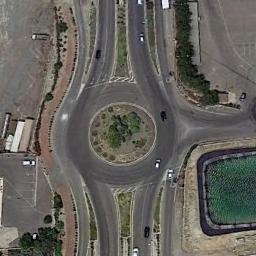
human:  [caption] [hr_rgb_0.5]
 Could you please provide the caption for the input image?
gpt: There are several moving vehicles on the road at the roundabout, And there are some buildings and some trees around the roundabout .

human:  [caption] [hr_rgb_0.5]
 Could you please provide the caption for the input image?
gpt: The roundabout connects some roads and a pool is next to the roundabout .

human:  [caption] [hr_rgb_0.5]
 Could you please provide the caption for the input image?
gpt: The roundabout is on the open place next to trees .

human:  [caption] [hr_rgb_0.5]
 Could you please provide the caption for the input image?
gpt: There are several buildings next to the roundabout .

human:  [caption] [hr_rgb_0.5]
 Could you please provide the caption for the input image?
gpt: There are some green bushes beside the roundabout .